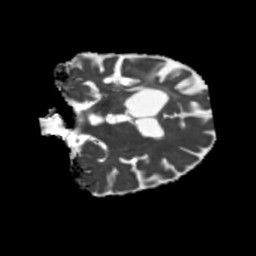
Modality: MD
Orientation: coronal
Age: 70
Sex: male
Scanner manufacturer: siemens
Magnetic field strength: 3 T
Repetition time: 5.25 s
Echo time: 0.08 s